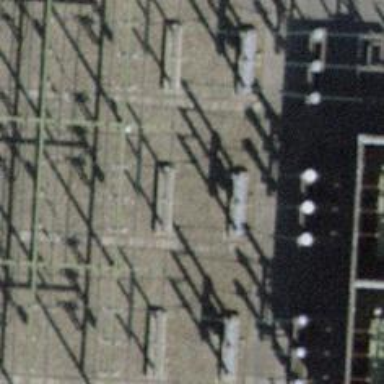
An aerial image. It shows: Insulator used in power systems.